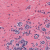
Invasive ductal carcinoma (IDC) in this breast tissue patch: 0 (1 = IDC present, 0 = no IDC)